Question: Here is the screen shot for the error i am facing.
Problem is that forgot-password is again appending in the URL.(See Address Bar of the attached image)

My is below:
'''
@Controller
@RequestMapping(value="/forgot-password")
public class ControllerForgotPassword {
@RequestMapping(value = "/email", method = RequestMethod.POST)
public ModelAndView sendMail(HttpServletRequest request) {
String email = (String) request.getParameter("email");
boolean flag=serviceForgotPassword.checkEmail(email);
ModelAndView modelAndView = new ModelAndView();
if(flag)
{
modelAndView.addObject("message", "Mail has been sent to your mail box");
modelAndView.setViewName("forgot-password-sucess");
return modelAndView;
}
else
{
modelAndView.addObject("message", "Please Enter Valid email address");
modelAndView.setViewName("forgot-password");
return modelAndView;
}
}
}
'''
The content is following:
'''
<%@ taglib prefix="c" uri="http://java.sun.com/jsp/jstl/core"%>
<%@ page contentType="text/html;charset=UTF-8" %>
<%@ taglib prefix="spring" uri="http://www.springframework.org/tags" %>
<%@ taglib prefix="form" uri="http://www.springframework.org/tags/form" %>
<%@ taglib prefix="fmt"
uri="http://java.sun.com/jsp/jstl/fmt" %>
<html>
<head>
<meta http-equiv="Content-Type" content="text/html; charset=ISO-8859-1">
<title>Forgot-Password</title>
</head>
<body>
<p style="color:red;">${message}</p>
<form action="forgot-password/email" method="POST">
<input type="text" name="email"/>
<input type="submit" value="Send Mail">
</form>
</body>
</html>
'''
I have tried to use 'modelAndView.setViewName("redirect:/forgot-password-sucess");' in the 'sendMail' method, but then i am not able to receive the message from controller.
If i add '<form action="/CabFMS/forgot-password/email" method="POST">' that is my name then it works with no problem.
Do i need to add my context name everywhere in the from action along with controller mapping?
Can't i use just 'forgot-password/email' in the form action??
Please Help.
Regards,
Arun
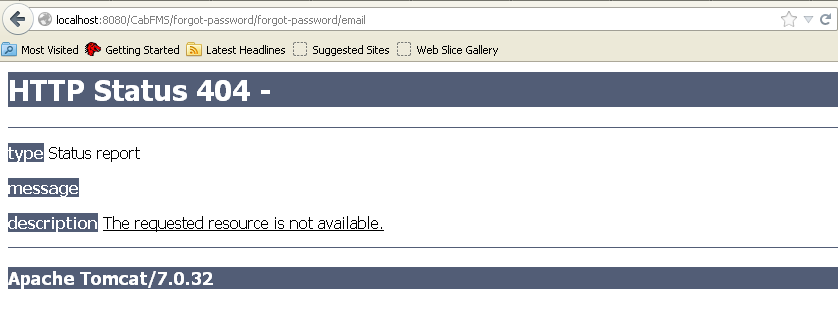
Answer: This form action needs to be absolute to match your controller. It is currently specifying a relative path.
'''
<form action="/forgot-password/email" method="POST">
|
add this leading slash
'''
This will only work if the application is at the root context.
If the application is deployed to a different context, the context will also need to be added to the form's action attribute.
A better approach would be to keep the relative path and use the HTML '<base>' tag on the page which should the context - see <URL>. I tend to write Spring applications with the following in the JSP.
'''
<base href="${pageContext.request.scheme}://${pageContext.request.serverName}:${pageContext.request.serverPort}${pageContext.request.contextPath}/">
'''
That way, relative paths in the page can naturally be resolved against the correct context, wherever that may be.